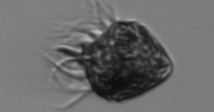
Label: Ciliophora